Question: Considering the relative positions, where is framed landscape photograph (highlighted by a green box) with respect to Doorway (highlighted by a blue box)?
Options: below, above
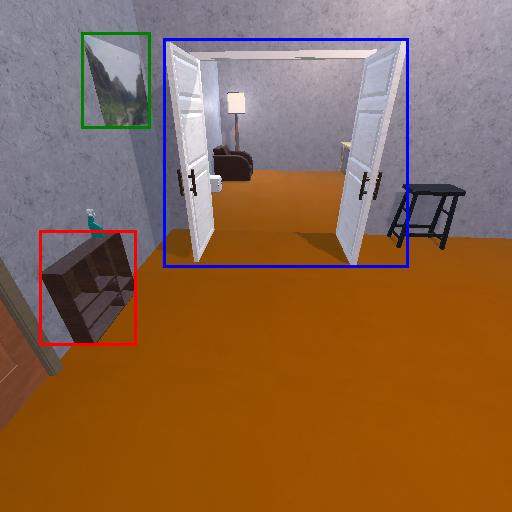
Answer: below